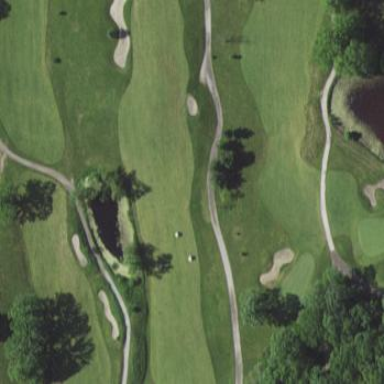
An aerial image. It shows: Golf fairway surrounded by grass.